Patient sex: F
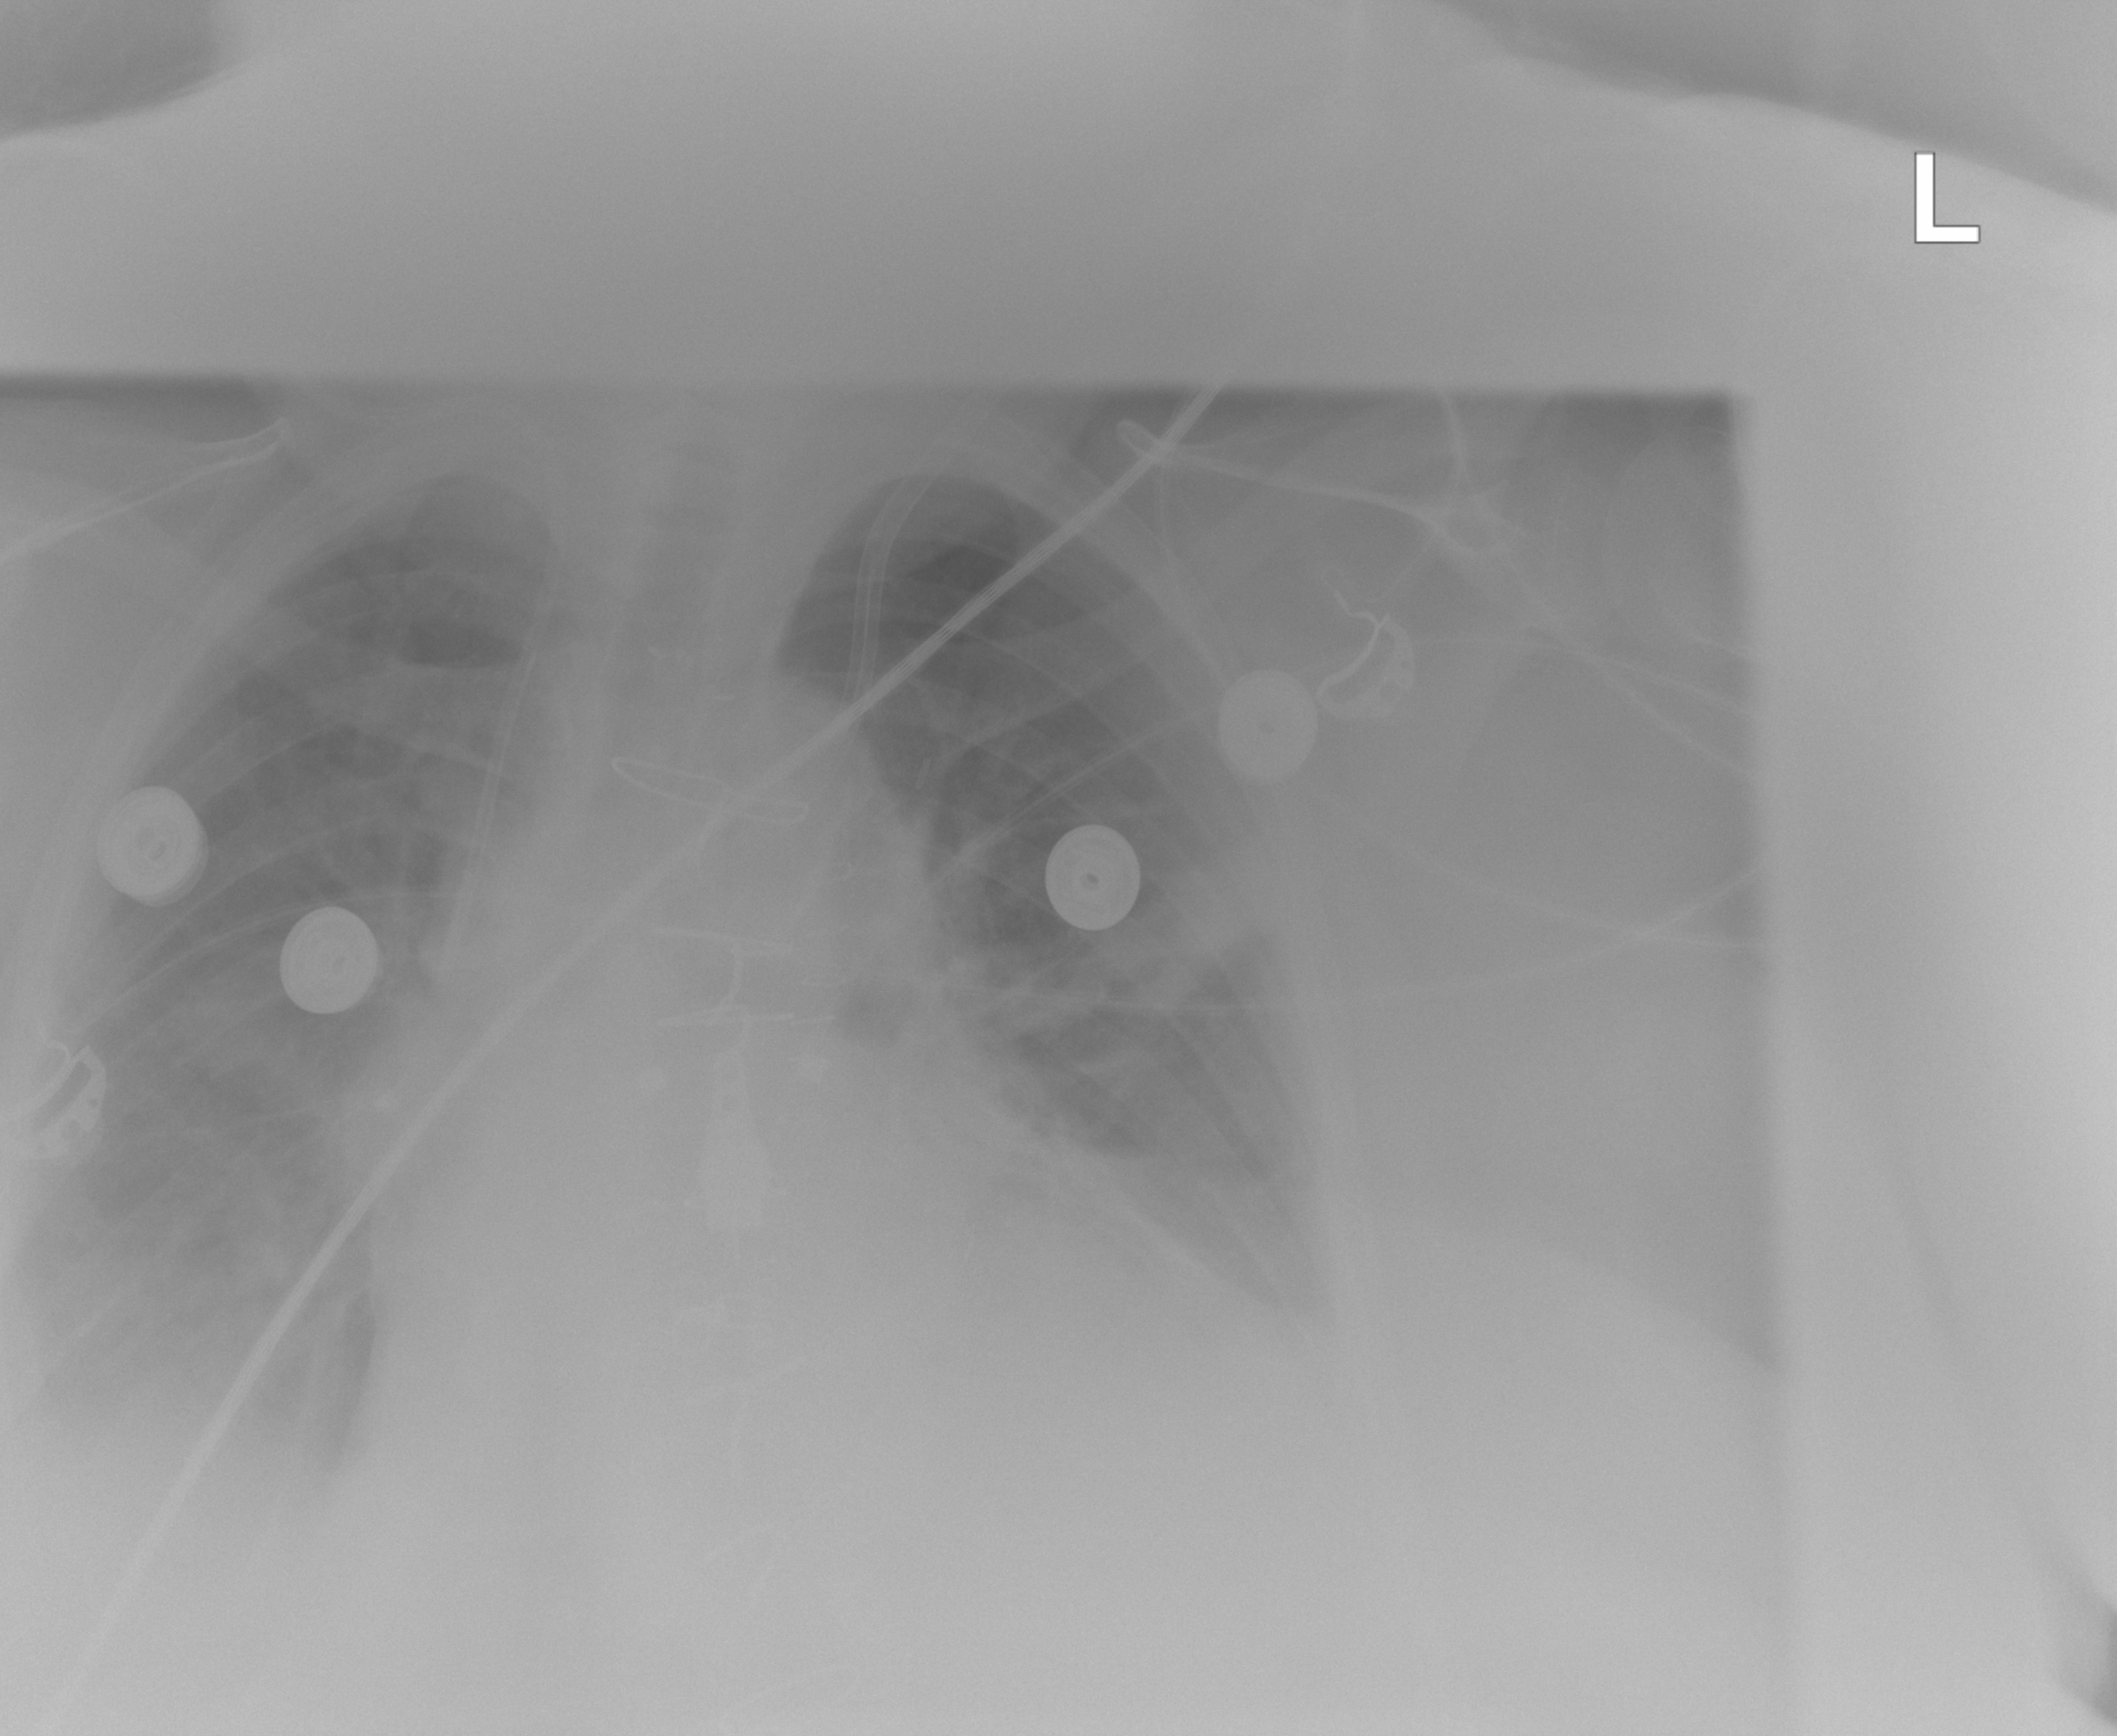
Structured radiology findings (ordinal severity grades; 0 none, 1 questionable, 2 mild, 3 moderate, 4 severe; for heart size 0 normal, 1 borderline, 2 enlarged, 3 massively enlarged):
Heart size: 2
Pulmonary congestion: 2
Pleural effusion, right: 1
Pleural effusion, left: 2
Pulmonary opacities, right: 0
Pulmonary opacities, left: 0
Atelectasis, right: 2
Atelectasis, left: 2